You are looking at the wavelet scalogram of a bearing's acceleration signal. Based on the visible evidence, which condition applies: normal, inner_race, outer_race, ball?
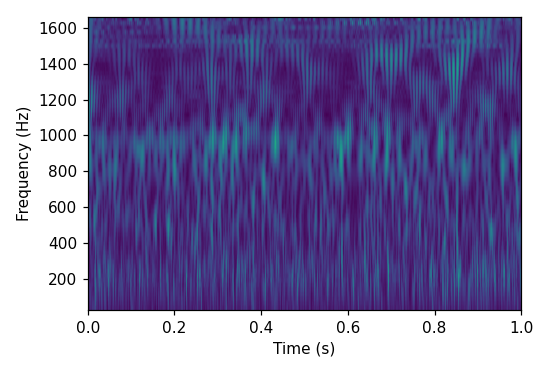
Answer: inner_race